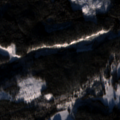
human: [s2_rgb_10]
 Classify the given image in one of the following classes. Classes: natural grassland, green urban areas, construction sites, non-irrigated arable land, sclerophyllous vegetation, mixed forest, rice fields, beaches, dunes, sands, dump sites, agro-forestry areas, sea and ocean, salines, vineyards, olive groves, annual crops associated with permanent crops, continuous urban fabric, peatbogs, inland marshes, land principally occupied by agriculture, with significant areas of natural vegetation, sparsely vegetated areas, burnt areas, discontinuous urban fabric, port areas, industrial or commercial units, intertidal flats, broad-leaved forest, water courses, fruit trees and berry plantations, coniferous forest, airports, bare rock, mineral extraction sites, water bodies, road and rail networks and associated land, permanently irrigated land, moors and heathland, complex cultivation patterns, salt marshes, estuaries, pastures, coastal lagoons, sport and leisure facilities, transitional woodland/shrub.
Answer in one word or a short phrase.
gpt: coniferous forest, mixed forest